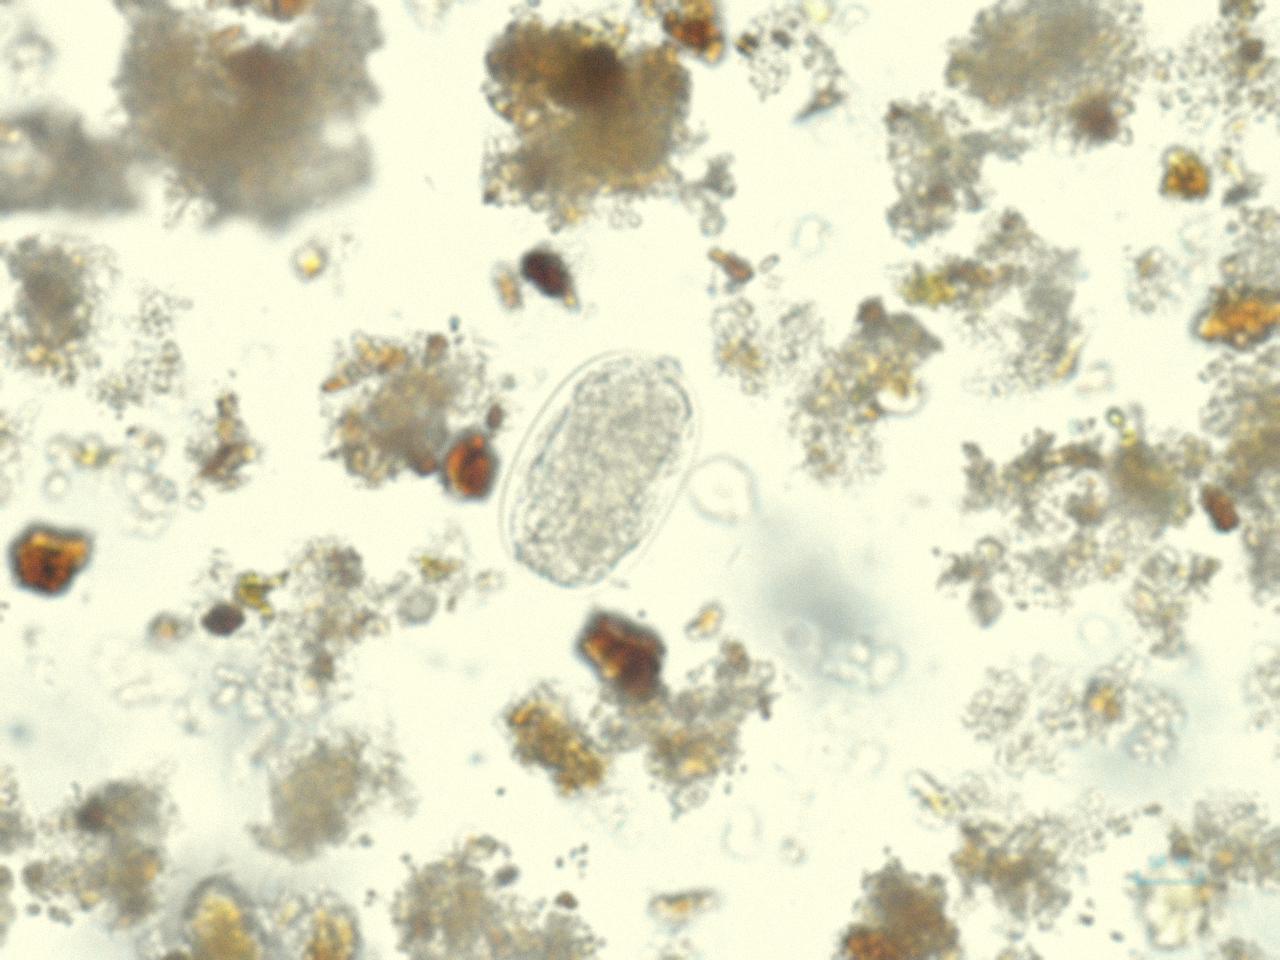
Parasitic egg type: Hookworm egg